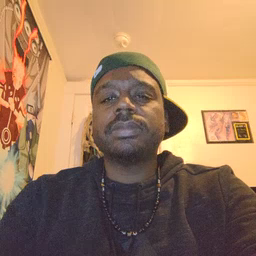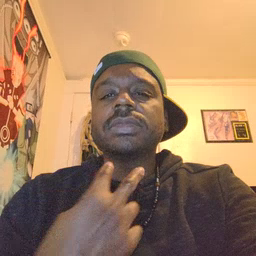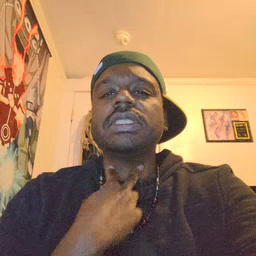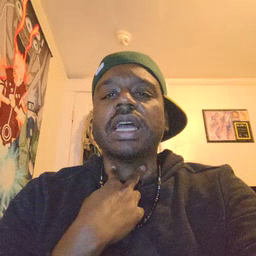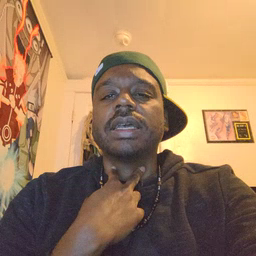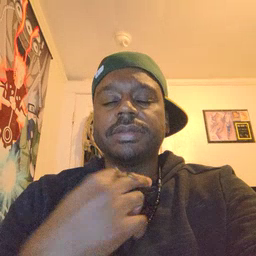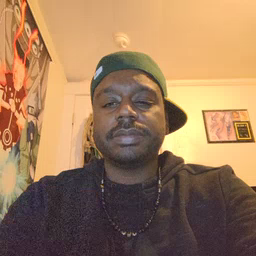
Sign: stuck